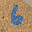
Label: 6